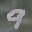
Label: 9